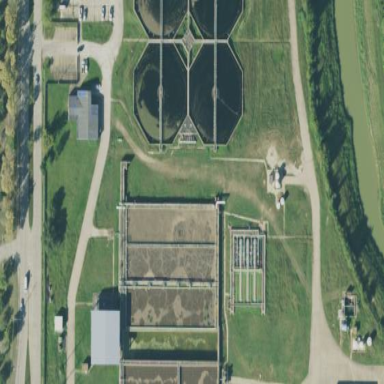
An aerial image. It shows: View of wastewater plant.